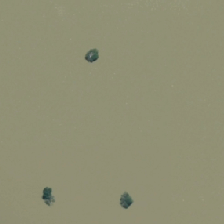
Land cover: lake_pond